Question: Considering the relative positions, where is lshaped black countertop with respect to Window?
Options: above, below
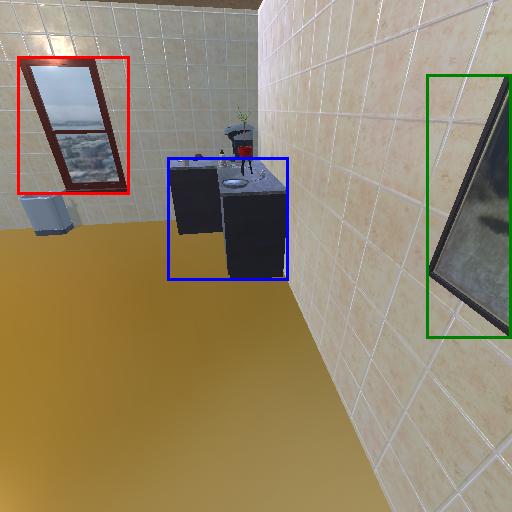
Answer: above